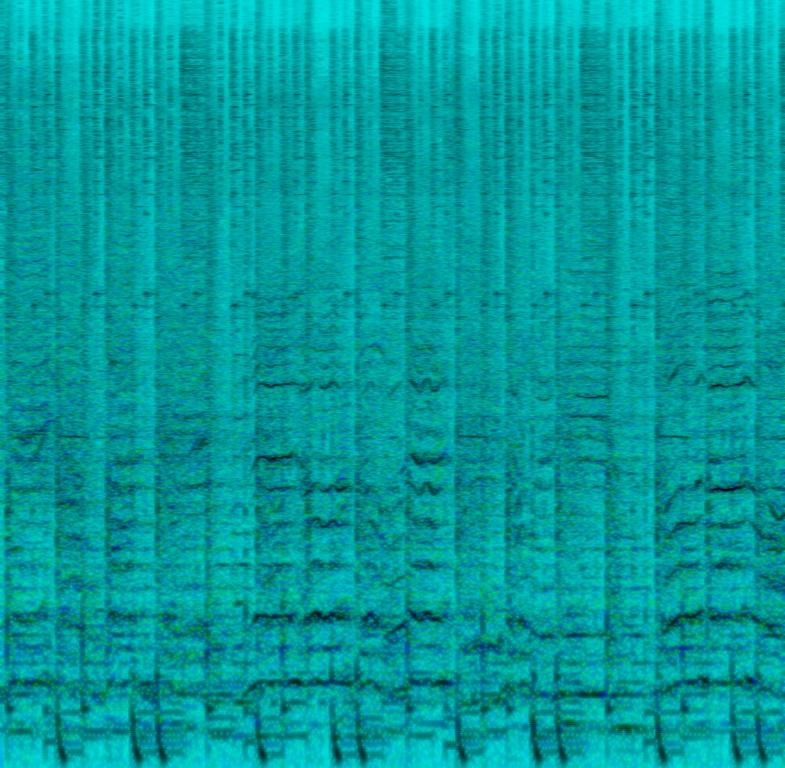
This song contains a lot of percussive elements and instruments playing a fast paced rhythm with a simple e-bass underlining the drum hits. Strings are being played along with the melody and adding some extra spice. The female voice is singing along with a lot of female and male backing vocals. The voices are panned to the left and right side of the speakers. This song may be playing at a cheerful event while celebrating.